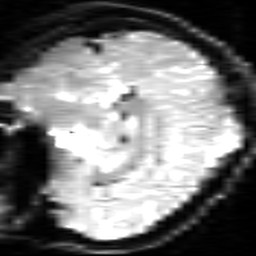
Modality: inplaneT2
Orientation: sagittal
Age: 22
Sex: female